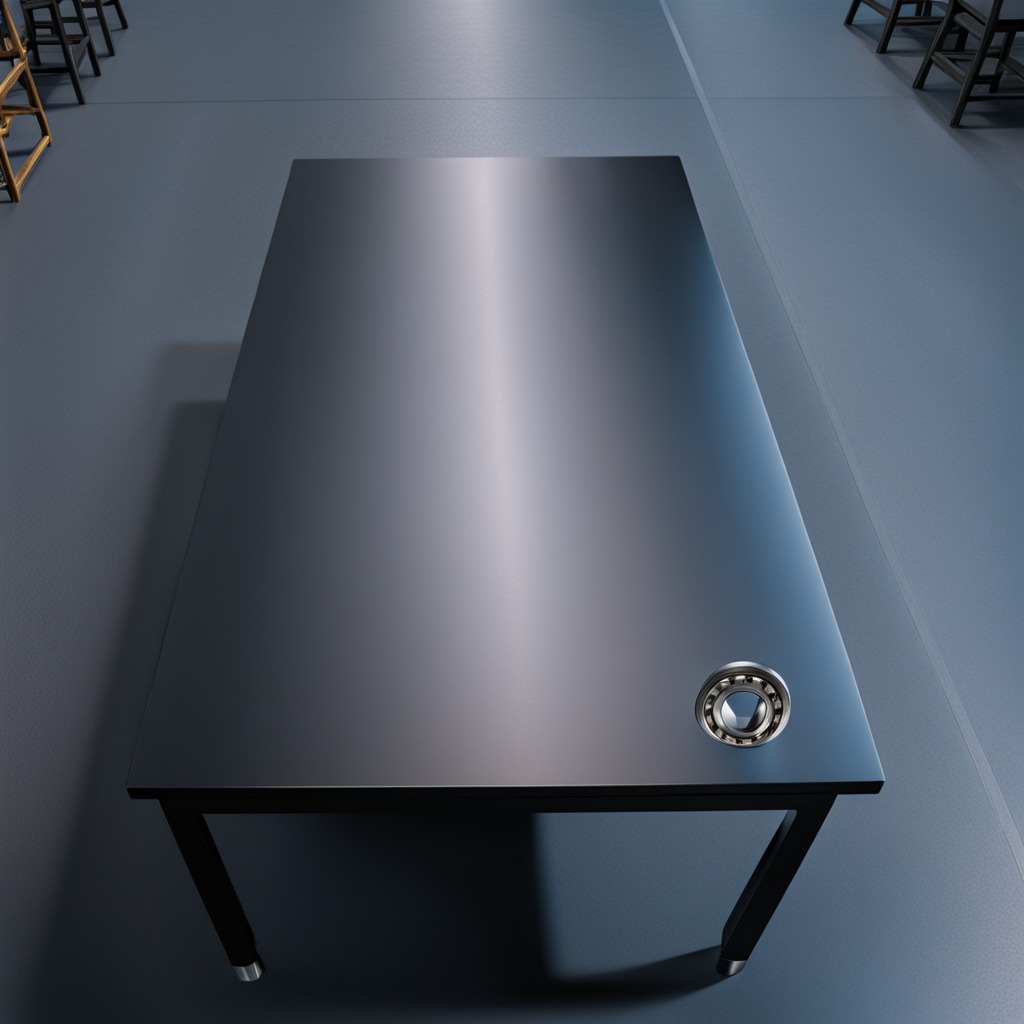
A metal ball bearing lies on the tabletop.